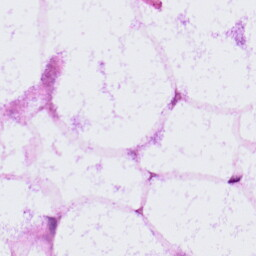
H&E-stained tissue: LymphNode